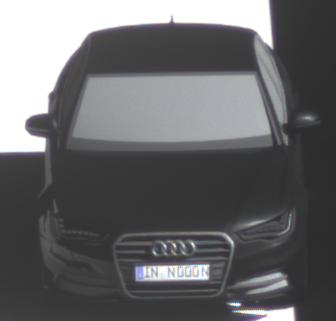
Make: Audi
Model: A6 2.0 TFSI
Detailed model: A6 (C7) Limousine
Model produced from: 2011/10
Model produced until: 2014/09
Doors: 4
Color: black
Road condition: dry road
Daytime: morning or afternoon
Contrast: high contrast